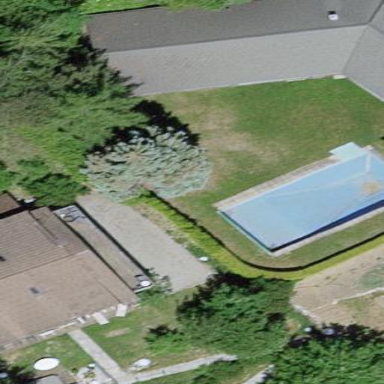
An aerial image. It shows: Swimming pool located in leisure land.